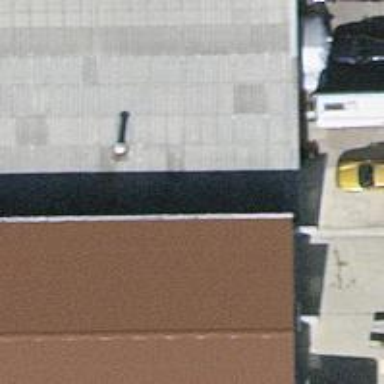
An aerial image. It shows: Industrial building.